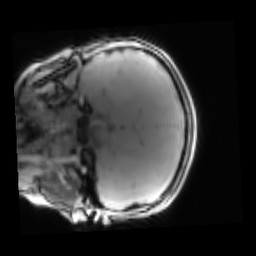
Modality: PDw
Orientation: coronal
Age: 13
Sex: male
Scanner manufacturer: siemens
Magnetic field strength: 3 T
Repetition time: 0.25 s
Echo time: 0.00103 s